六年级 · 算术
 看图列算式(或方程)并解答。(9 分)

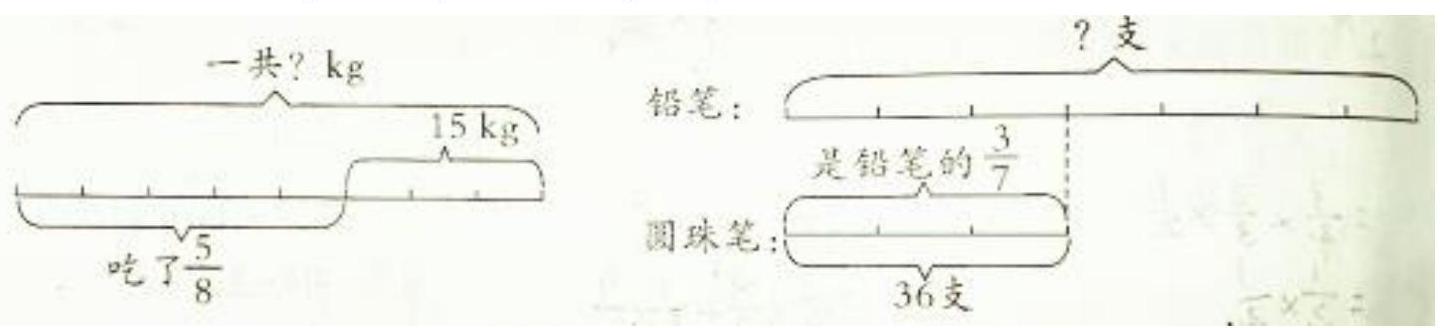
答案: $15 \div\left(1-\frac{5}{8}\right)=40(\mathrm{~kg}) \quad 36 \div \frac{3}{7}=84$ (支)